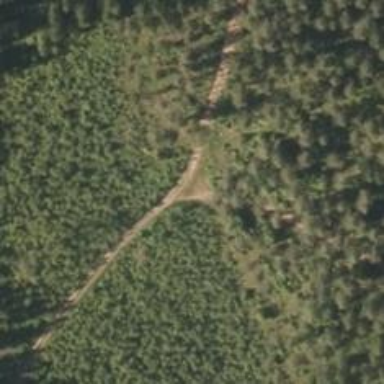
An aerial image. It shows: Track road.